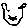
Label: cat